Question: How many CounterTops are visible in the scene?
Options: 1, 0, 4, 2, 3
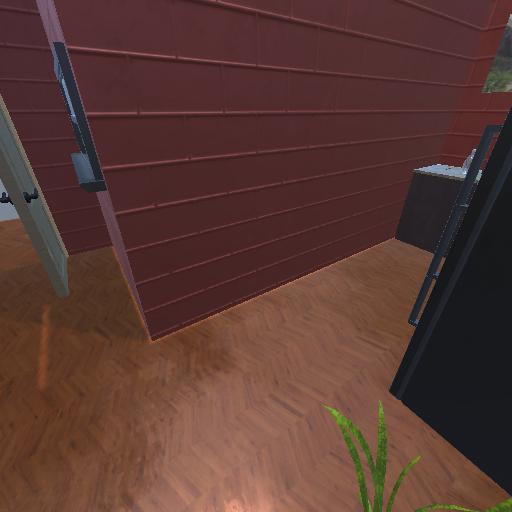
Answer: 1